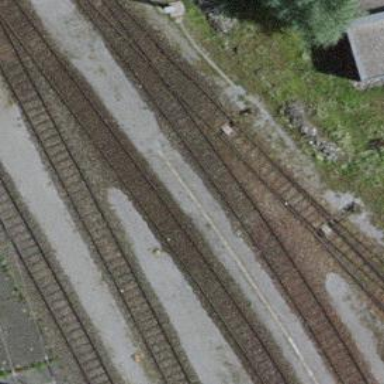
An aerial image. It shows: Railway yard in service.